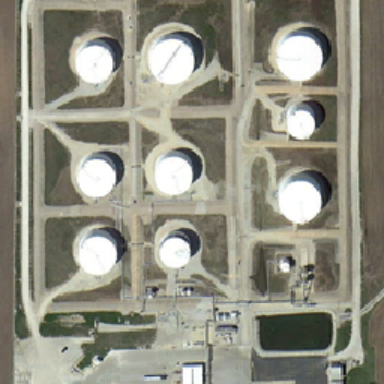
Nine white tanks are in the right position .